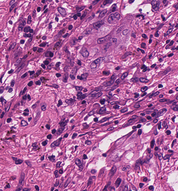
Tumor epithelial tissue: yes
Tumor-associated stroma tissue: yes
Normal tissue: no